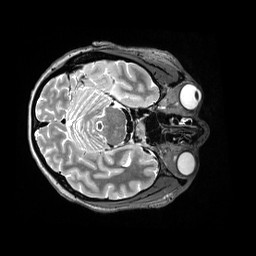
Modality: T2w
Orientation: axial
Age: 47
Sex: female
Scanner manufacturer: siemens
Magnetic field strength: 3 T
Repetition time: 3.2 s
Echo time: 0.564 s